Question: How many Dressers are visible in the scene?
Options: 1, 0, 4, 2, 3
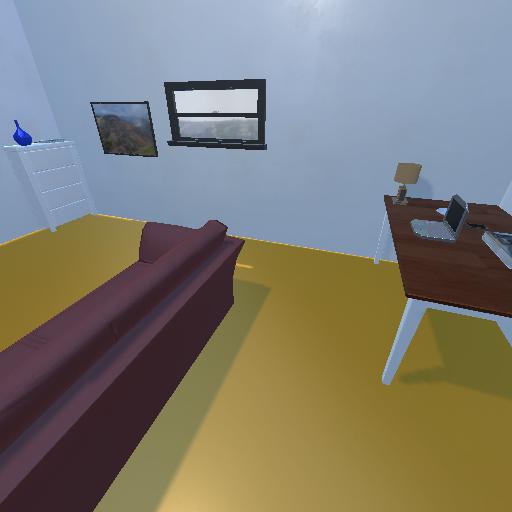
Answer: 1